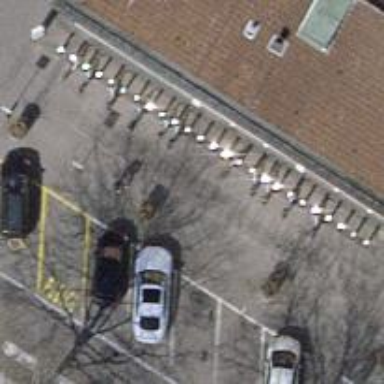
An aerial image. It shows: Bicycle rental facility.